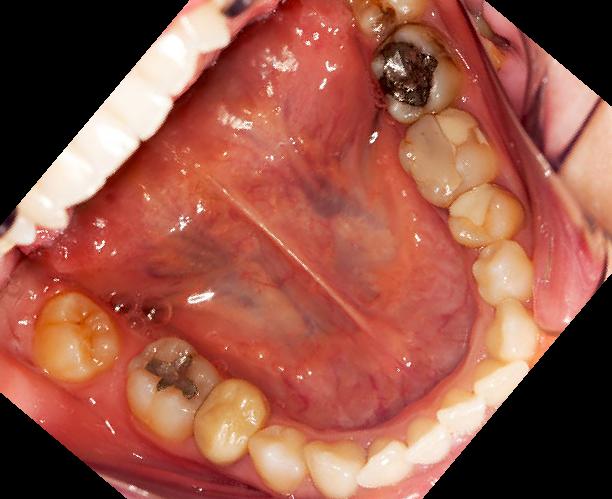
Condition: Gingivitis